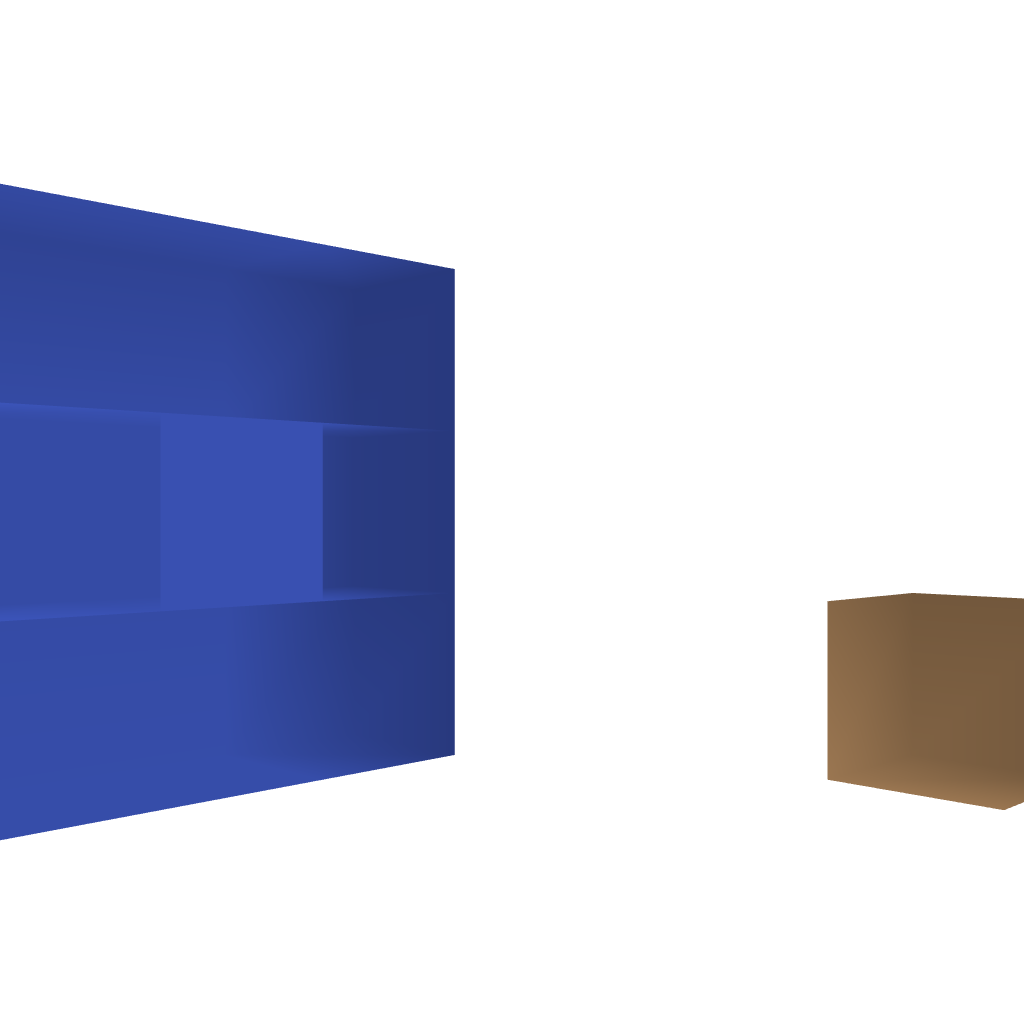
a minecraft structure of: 3x3 completely hidden piston door bad low quality